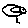
Label: bird